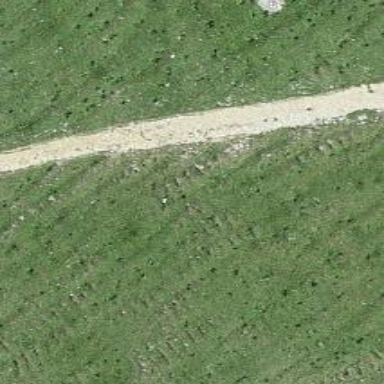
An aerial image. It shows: Gravel path.